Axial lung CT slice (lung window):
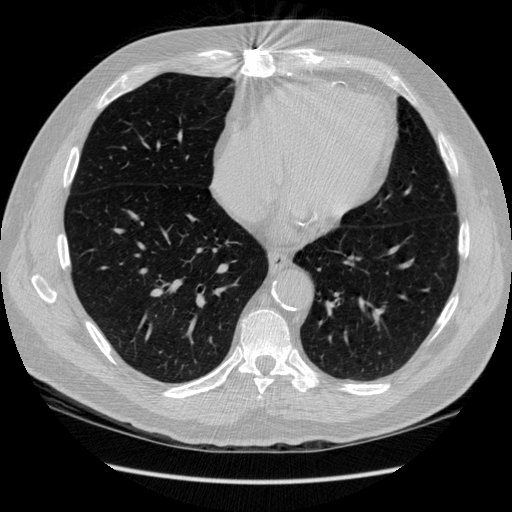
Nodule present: no